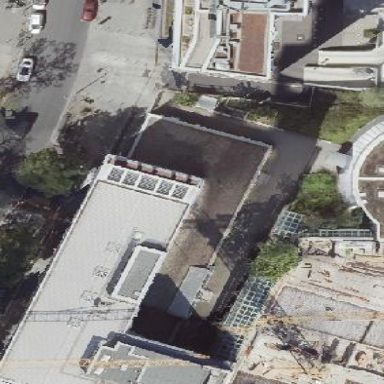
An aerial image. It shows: Commercial building with flat roof.